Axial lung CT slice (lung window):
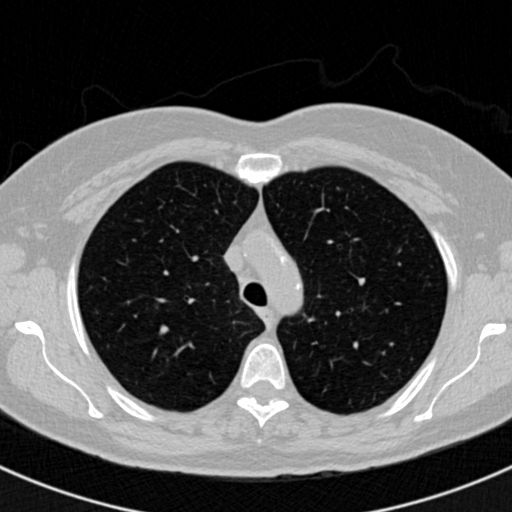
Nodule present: no